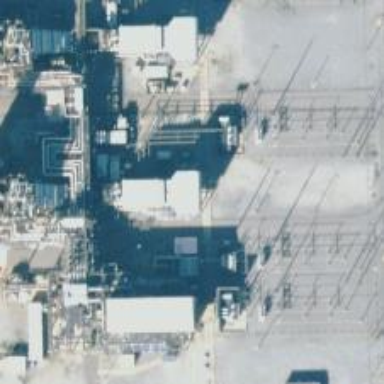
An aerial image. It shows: Gas-powered generator. It is gas turbine type generator.